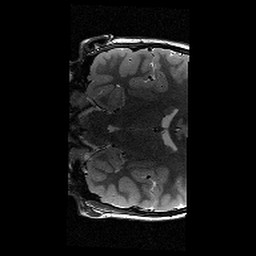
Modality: T2w
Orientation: coronal
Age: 11
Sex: male
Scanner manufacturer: siemens
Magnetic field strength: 3 T
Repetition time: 9.23 s
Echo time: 0.067 s